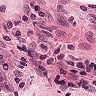
Metastatic tissue present: no